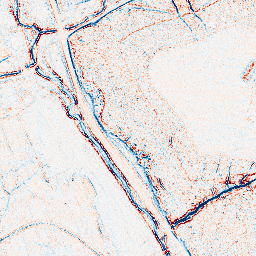
Category: edge_preserving
Decomposition family: bilateral
Decomposition parameters: d: 5
sigma_color: 100
sigma_space: 75
Upsampling method: bicubic
Upsampling parameters: scale: 2
Upsampling scale: 2